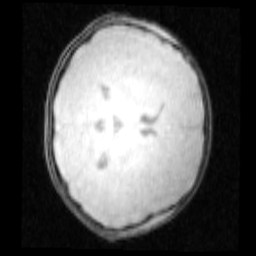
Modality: PDw
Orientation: axial
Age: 12
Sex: male
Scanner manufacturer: siemens
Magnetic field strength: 3 T
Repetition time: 0.25 s
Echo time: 0.00103 s